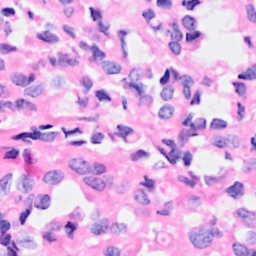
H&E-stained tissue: Breast